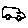
Label: car